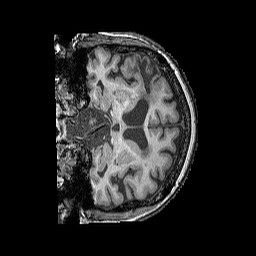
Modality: T1w
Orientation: coronal
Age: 76
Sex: female
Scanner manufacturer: siemens
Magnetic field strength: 3 T
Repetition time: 2.25 s
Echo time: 0.00415 s